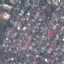
Land use / land cover: Residential